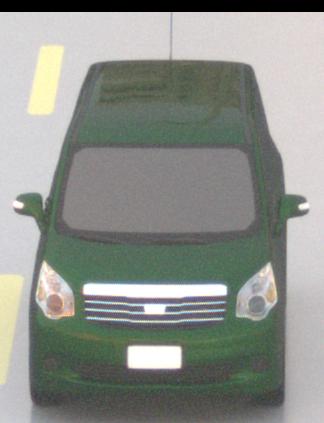
Make: Toyota
Model: Noah
Detailed model: Voxy R70G
Model produced from: 2007
Model produced until: 2013
Doors: 5
Color: green
Road condition: wet road
Daytime: sunrise or sunset
Contrast: medium contrast